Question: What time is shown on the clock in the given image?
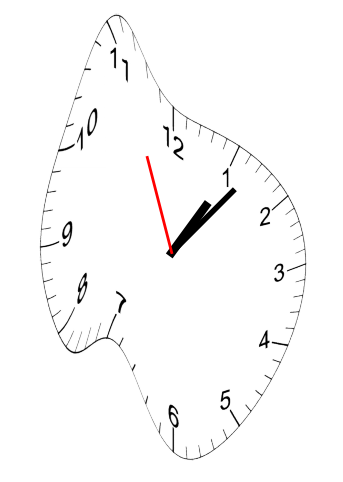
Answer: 01:06:56